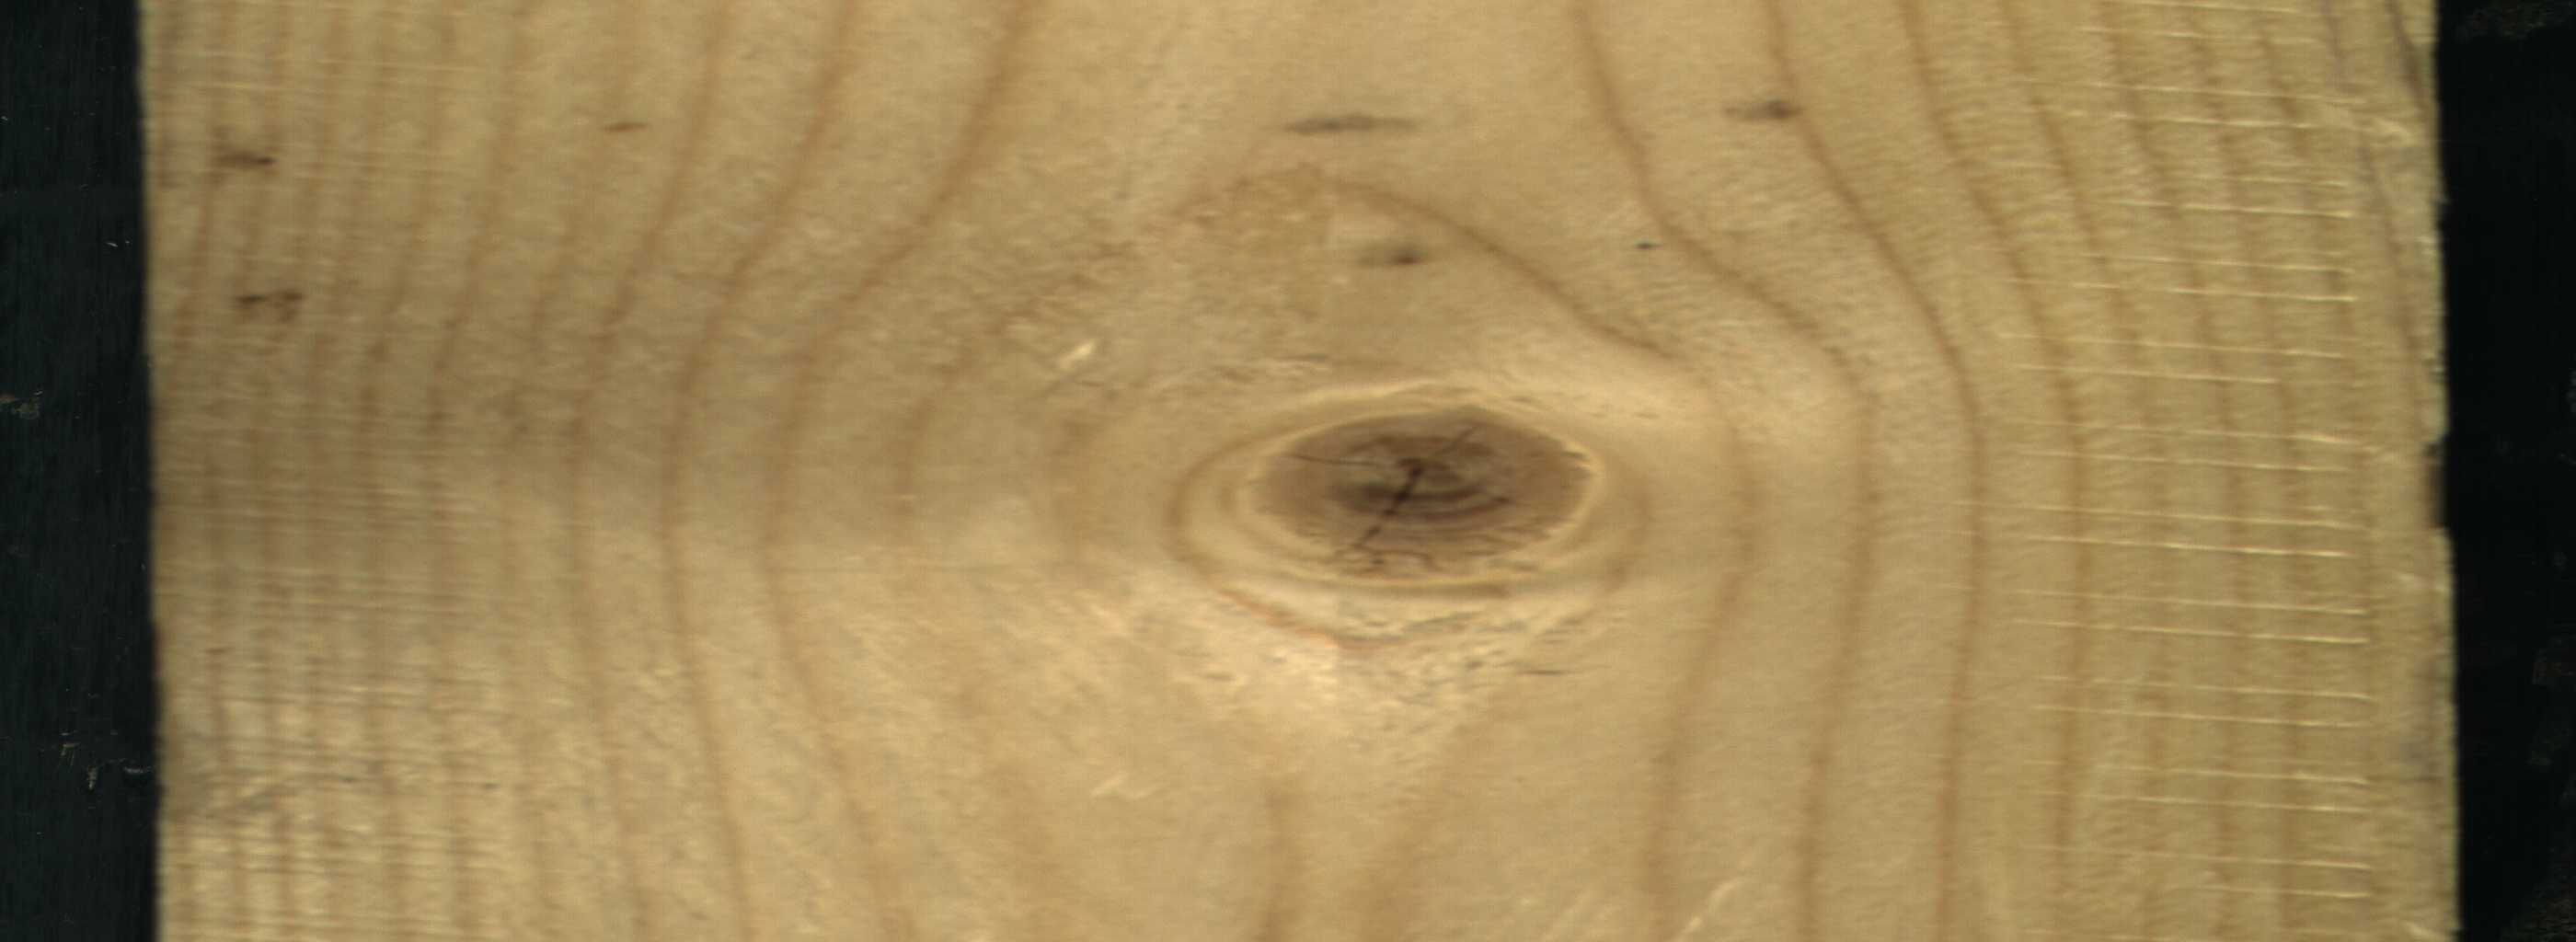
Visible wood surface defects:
knot_with_crack